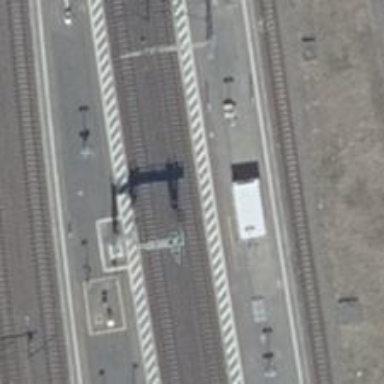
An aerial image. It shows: Platform edge at railway station.